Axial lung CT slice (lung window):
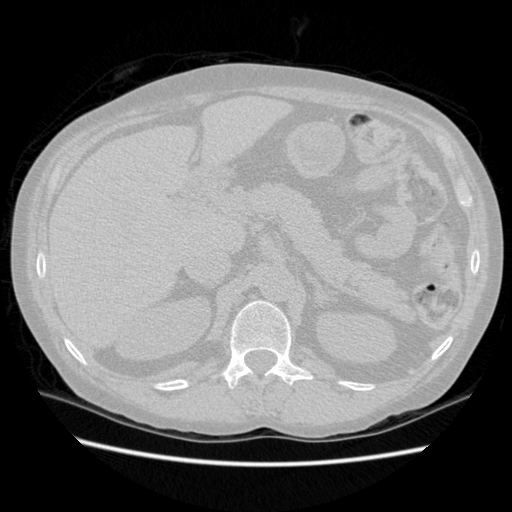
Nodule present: no